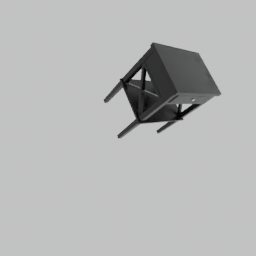
Label: furniture